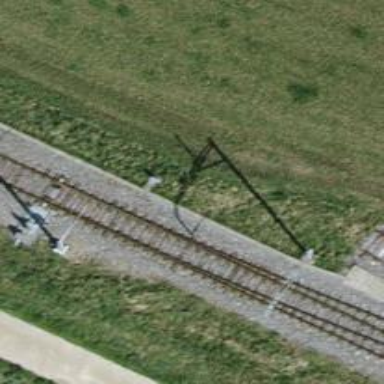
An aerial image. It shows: Railway switch.